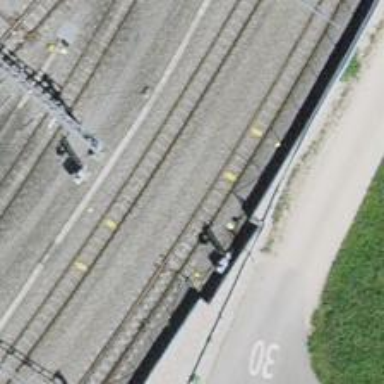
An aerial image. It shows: Railway signal.